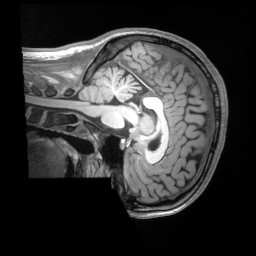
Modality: T1w
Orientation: sagittal
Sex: female
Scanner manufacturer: siemens
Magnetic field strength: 3 T
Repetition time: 2.53 s
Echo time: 0.00164 s